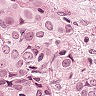
Metastatic tissue present: yes